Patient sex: M
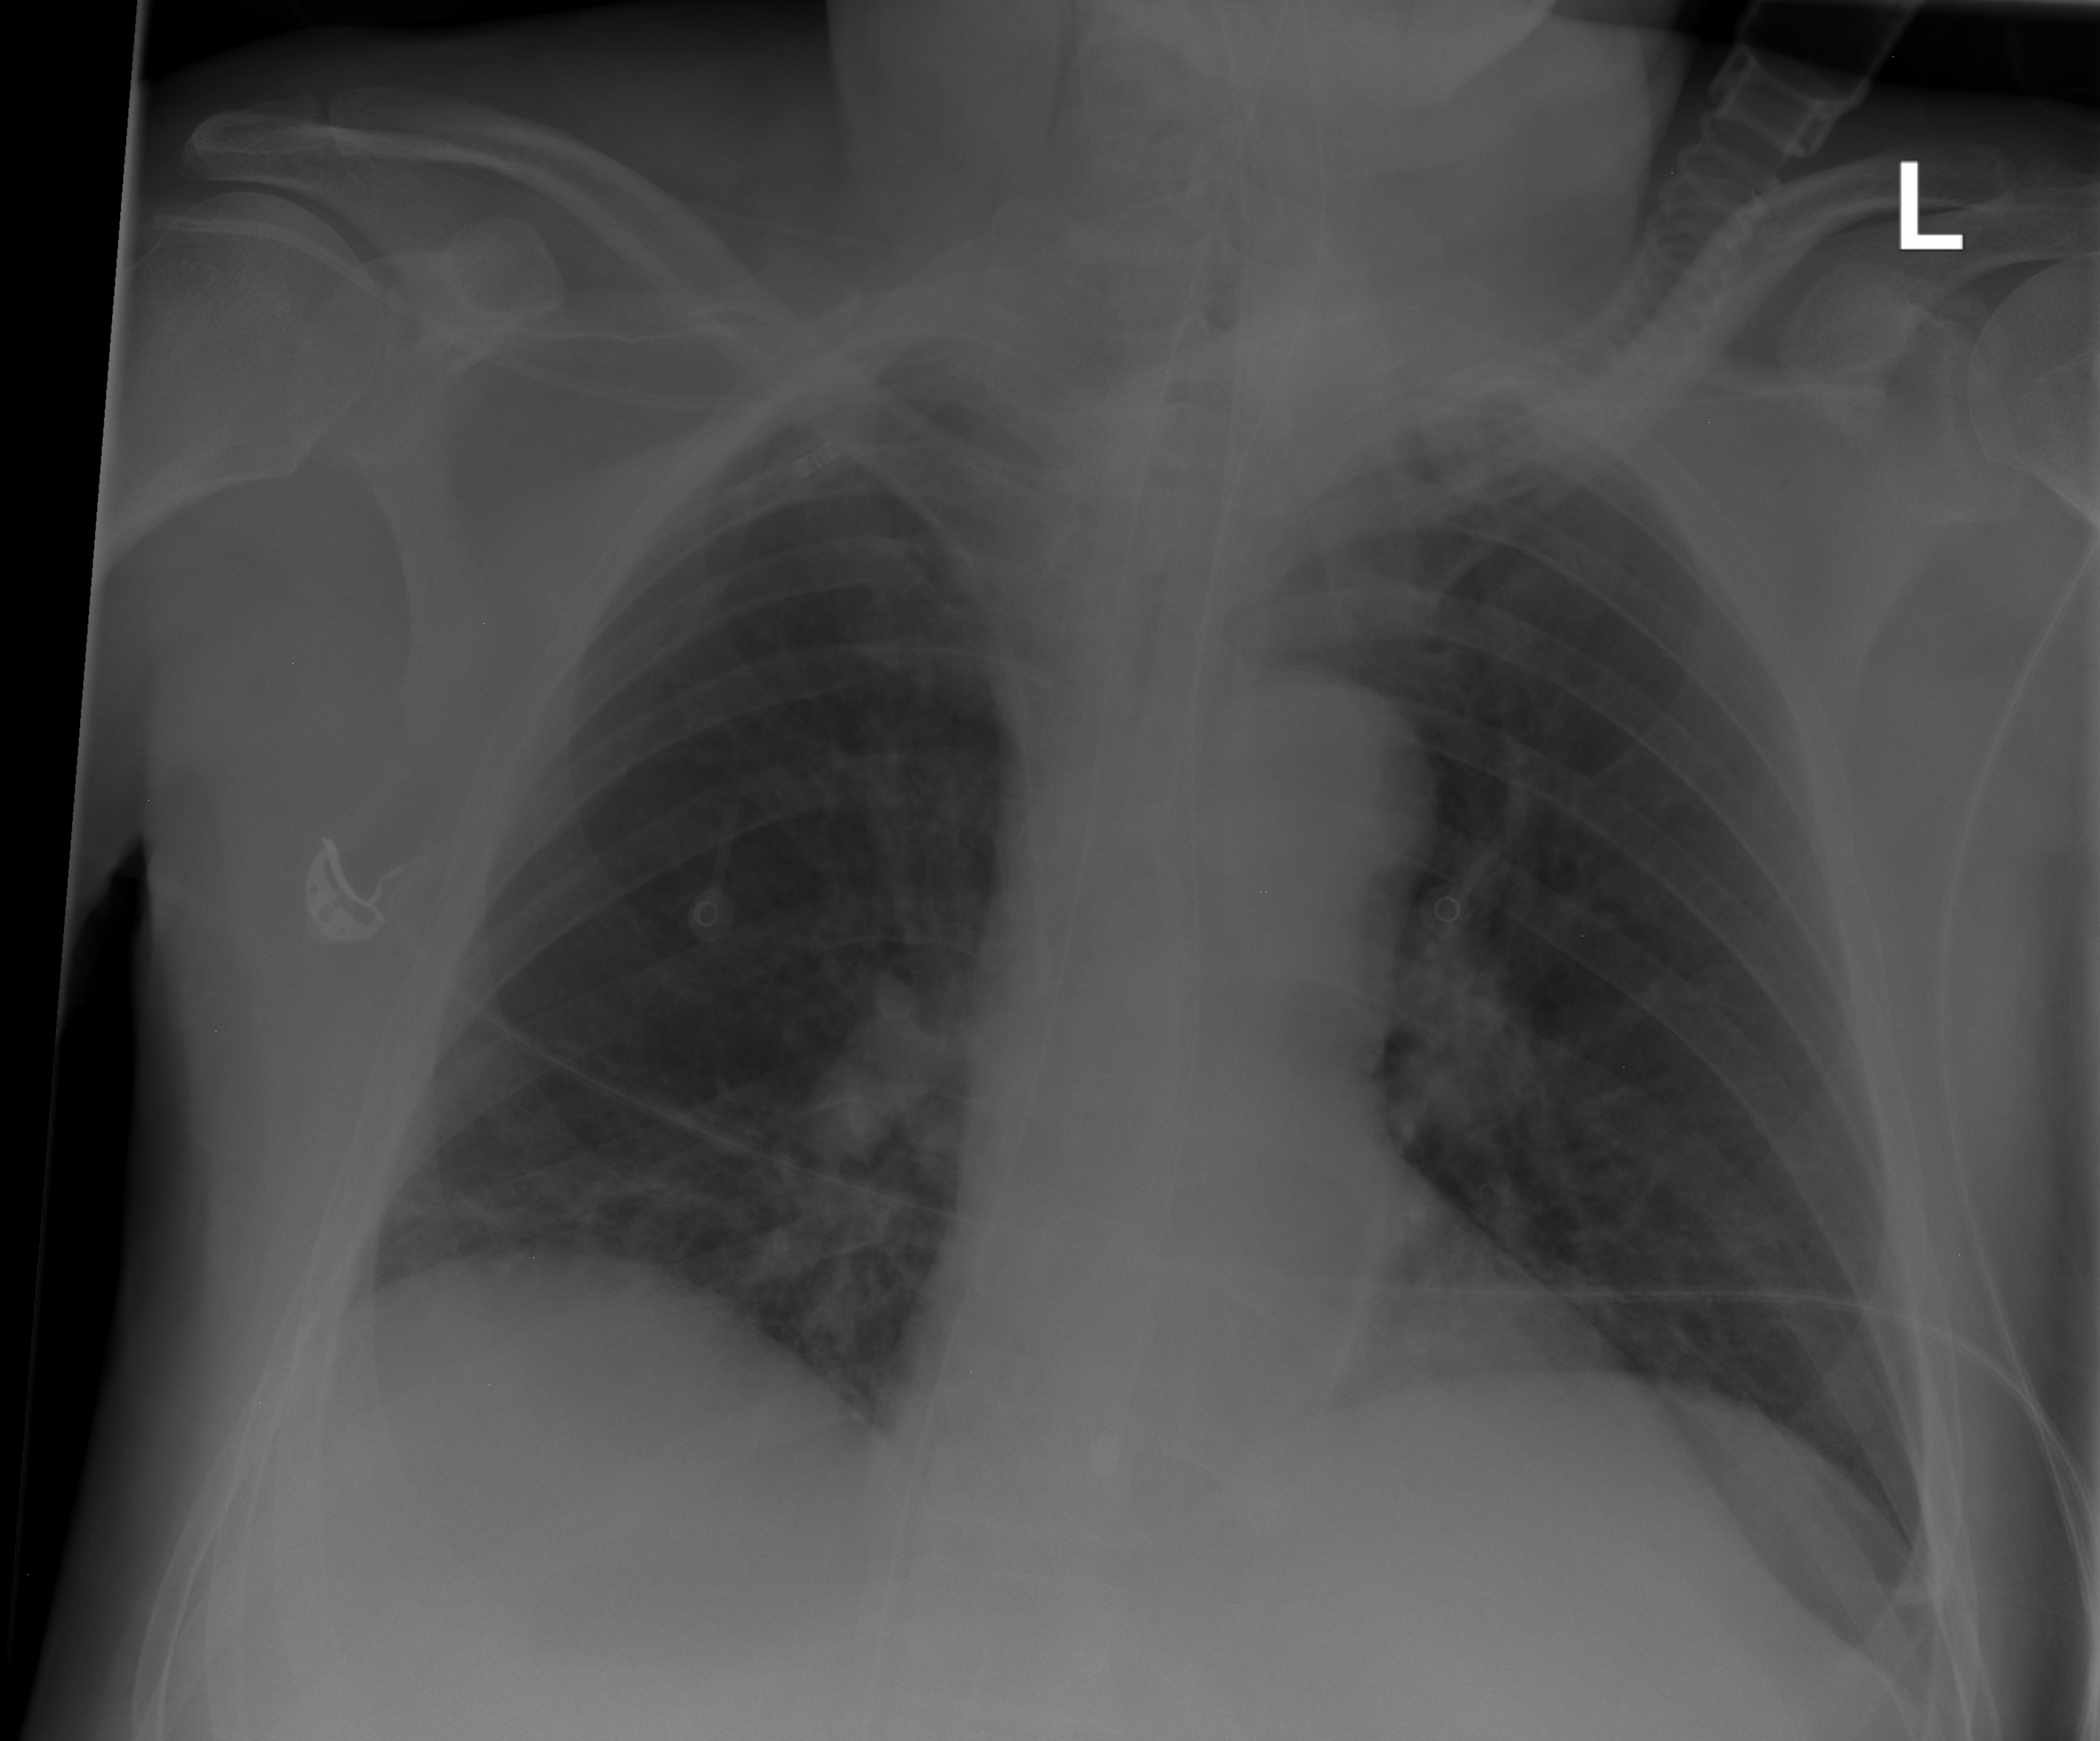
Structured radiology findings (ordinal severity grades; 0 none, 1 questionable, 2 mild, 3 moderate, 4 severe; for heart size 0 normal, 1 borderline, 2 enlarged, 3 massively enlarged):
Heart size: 0
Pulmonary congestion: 0
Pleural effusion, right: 0
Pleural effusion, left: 0
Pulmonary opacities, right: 0
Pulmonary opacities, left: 0
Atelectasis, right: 2
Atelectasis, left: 0